Interaction volume radius: 5 \u00c5
Interaction volume height: 10 \u00c5
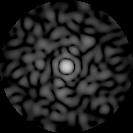
Disorder parameter: 0.7898